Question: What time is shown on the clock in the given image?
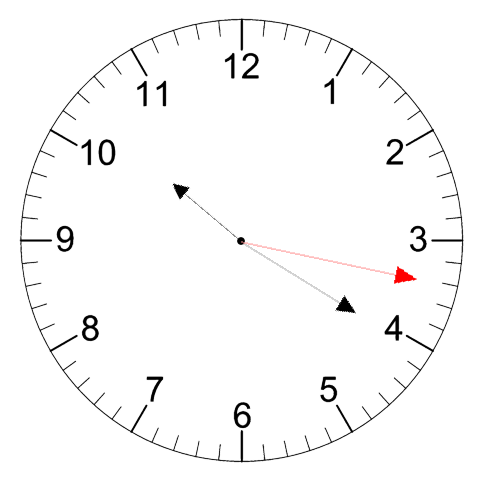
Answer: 10:20:17